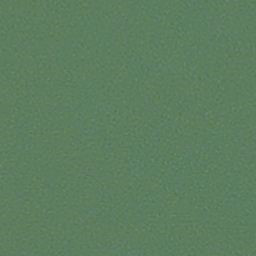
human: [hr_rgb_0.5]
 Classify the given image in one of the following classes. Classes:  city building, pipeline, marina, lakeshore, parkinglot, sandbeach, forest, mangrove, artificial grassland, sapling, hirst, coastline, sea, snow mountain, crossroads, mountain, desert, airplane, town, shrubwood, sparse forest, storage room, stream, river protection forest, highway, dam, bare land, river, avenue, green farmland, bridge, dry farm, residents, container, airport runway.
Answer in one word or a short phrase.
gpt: sea